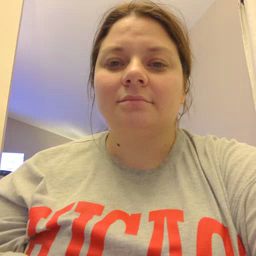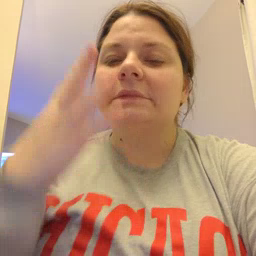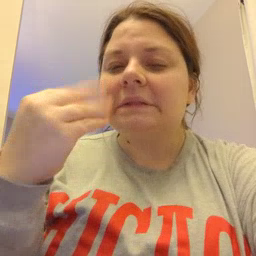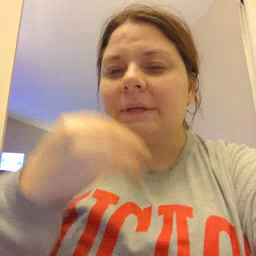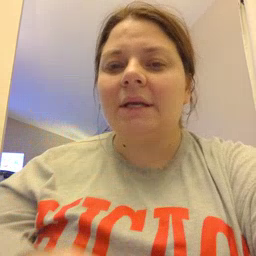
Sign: sleepy